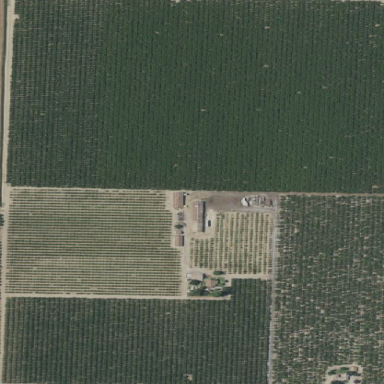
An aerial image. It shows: Orchard.